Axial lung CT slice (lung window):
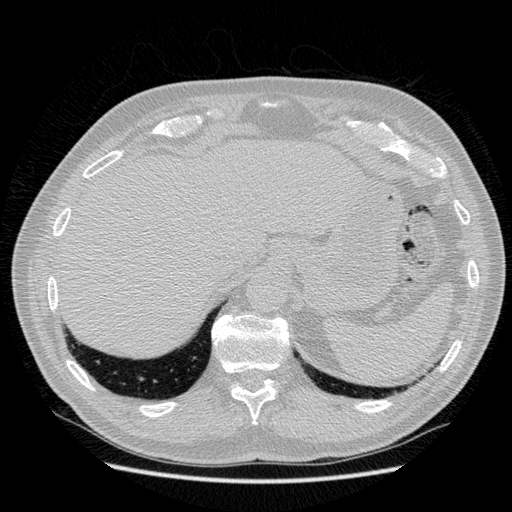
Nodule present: no